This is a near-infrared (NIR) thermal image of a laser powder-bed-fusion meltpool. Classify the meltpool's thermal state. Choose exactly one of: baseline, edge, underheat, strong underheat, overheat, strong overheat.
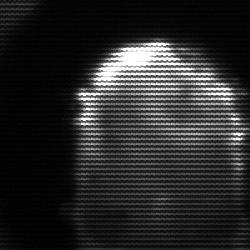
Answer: baseline